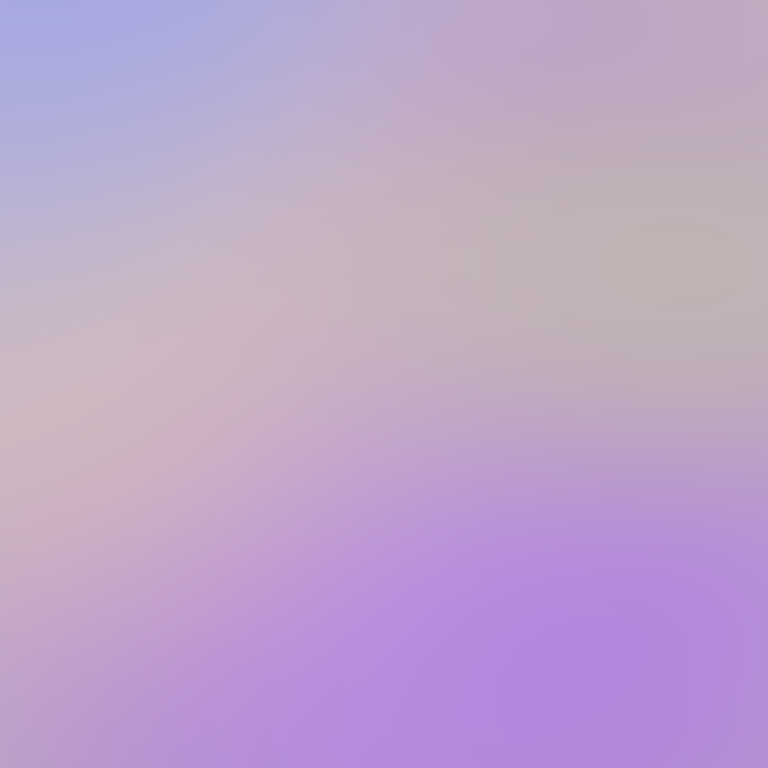
Abstract light effect, smooth gradient from soft lavender to pale peach, serene atmosphere, diffuse light, no room, no furniture, no objects.